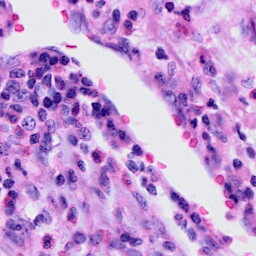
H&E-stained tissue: Cervix